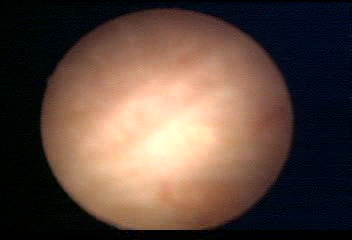
Modality: WLC
Class: Normal mucosa
Bladder cancer association: No